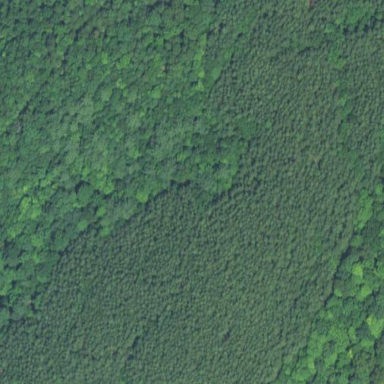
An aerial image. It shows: Evergreen woodland with needle-leaved trees.